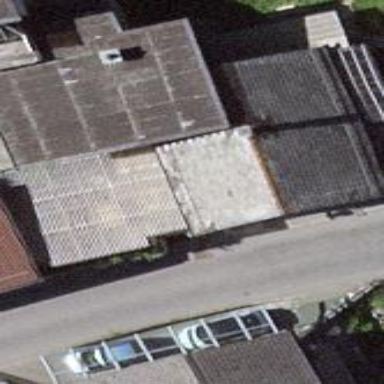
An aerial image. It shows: View of roof of building.